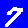
Digit: 7